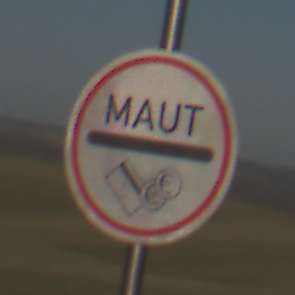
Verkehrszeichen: MautflichtigeStrecke
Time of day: MorningAfternoon
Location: Outdoor (Nature)
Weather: Clear
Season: Winter
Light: Natural